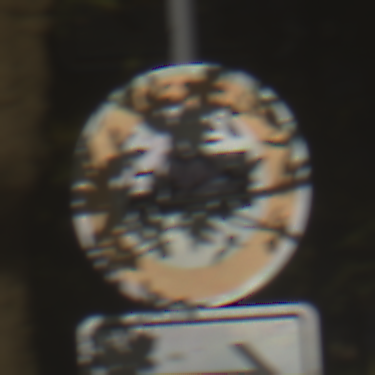
Verkehrszeichen: VerbotFuerKraftfahrzeugeUeberDreiKommaFuenfTonnen
Zusatzzeichen unten: RichtungsangabeDurchPfeile4
Umgebung: Outdoor, Nature
Tageszeit: SunriseSunset
Wetter: PartlyCloudy
Licht: Natural
Jahreszeit: NotSpecified
Kontrast: HighContrast